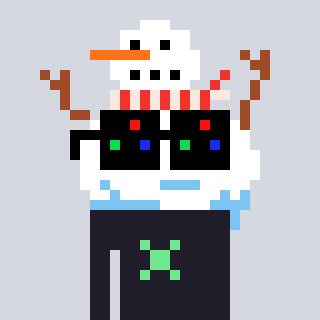
a pixel art character with square black sunglasses, a snowman-shaped head and a grayscale-colored body on a cool background